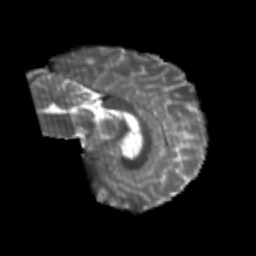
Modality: T2w
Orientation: sagittal
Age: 24
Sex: male
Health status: healthy
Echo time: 0.074 s